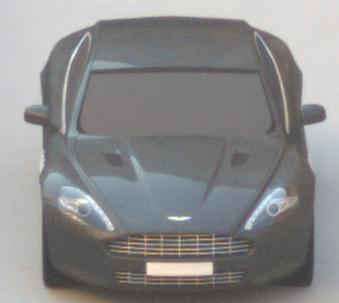
Make: Aston Martin
Model: Rapide
Detailed model: Rapide
Model produced from: 2010/03
Model produced until: 2013/07
Doors: 5
Color: gray
Road condition: dry road
Daytime: morning or afternoon
Contrast: low contrast